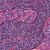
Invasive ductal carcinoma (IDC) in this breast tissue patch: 1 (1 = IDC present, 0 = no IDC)